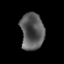
Tissue: prostate
Cell type: T cells
Senescence score: 0.2395
Nuclear area (px): 841
Mean DAPI intensity: 89.32